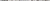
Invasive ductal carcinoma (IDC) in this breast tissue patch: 0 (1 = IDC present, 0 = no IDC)